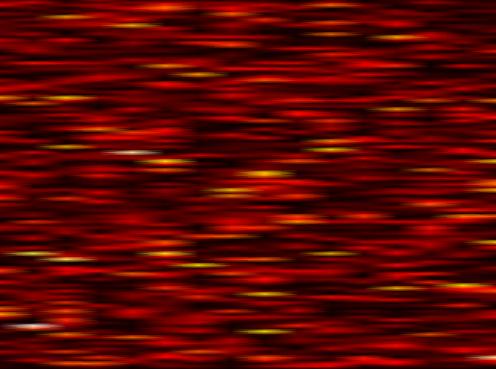
Label: OFDM